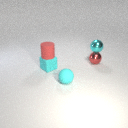
small cyan rubber cube below small red rubber cylinder